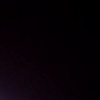
Label: space